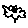
Label: flower